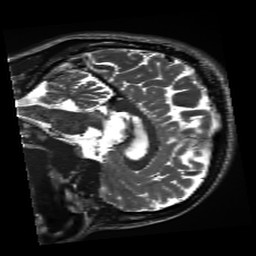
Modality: inplaneT2
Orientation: sagittal
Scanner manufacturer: siemens
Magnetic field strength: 3 T
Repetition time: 11 s
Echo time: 0.059 s